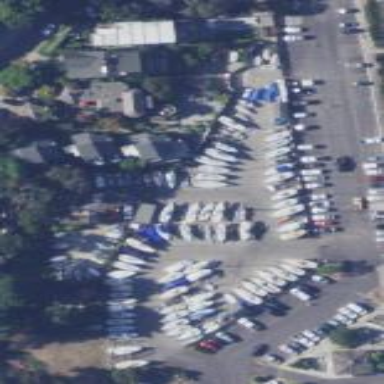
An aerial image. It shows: Boatyard located near waterway.